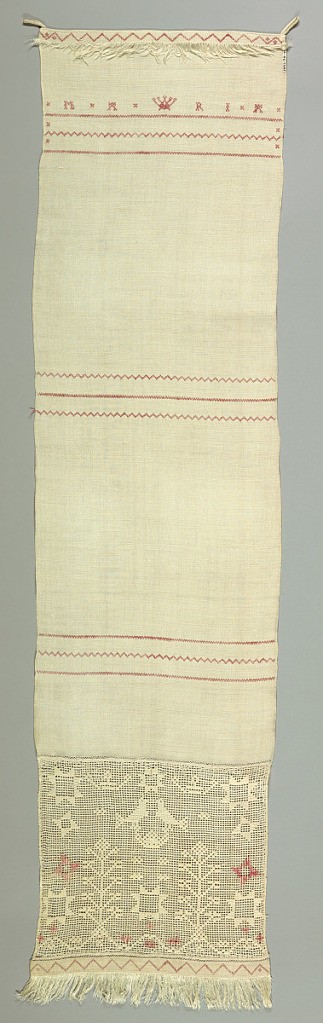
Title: Towel cover
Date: ca. 1830
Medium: cotton on linen Technique: withdrawn element with darned motifs
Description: Towel cover ornamented with the "Maria," crowns and cross borders of a straight line set between zigzags worked in cross stitch. Above is a band of drawnwork with birds, crowns, stars, and flowers in darning and overcasting. Fringe at top and bottom.